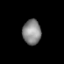
Tissue: prostate
Cell type: T cells
Senescence score: 0.8512
Nuclear area (px): 449
Mean DAPI intensity: 135.831